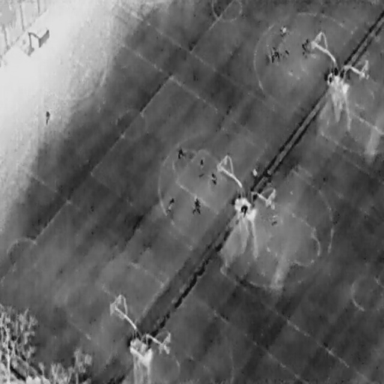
There are 14 People in the infrared image.